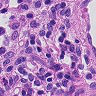
Metastatic tissue present: no